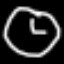
Label: clock